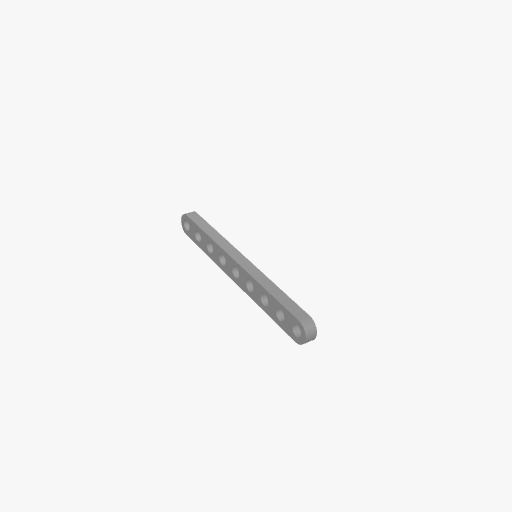
Part: FlatBeam9H